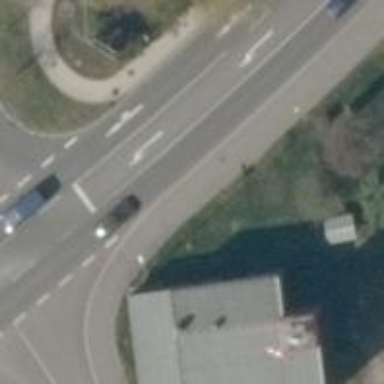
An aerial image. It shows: Primary highway with asphalt surface. There are sidewalks on both sides and cycle track on the left side with asphalt surface.